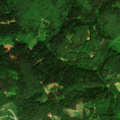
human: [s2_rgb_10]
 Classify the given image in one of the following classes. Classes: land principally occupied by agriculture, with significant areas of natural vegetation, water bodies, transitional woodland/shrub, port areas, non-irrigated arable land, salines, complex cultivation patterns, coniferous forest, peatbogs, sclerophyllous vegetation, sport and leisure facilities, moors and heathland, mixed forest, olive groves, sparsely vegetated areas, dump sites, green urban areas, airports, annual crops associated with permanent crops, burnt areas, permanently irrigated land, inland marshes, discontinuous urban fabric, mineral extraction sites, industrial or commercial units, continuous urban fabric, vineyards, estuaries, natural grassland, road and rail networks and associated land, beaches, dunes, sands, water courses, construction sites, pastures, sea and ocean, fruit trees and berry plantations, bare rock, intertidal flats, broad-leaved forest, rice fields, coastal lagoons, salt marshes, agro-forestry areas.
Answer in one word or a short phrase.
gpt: discontinuous urban fabric, complex cultivation patterns, land principally occupied by agriculture, with significant areas of natural vegetation, coniferous forest, mixed forest